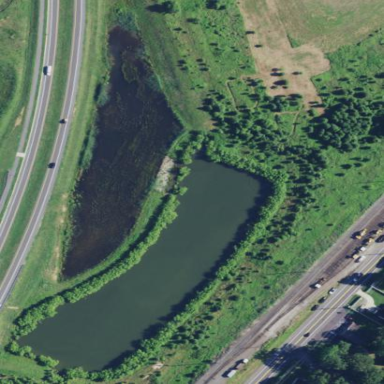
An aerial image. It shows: Pond with natural water.